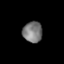
Tissue: lung
Cell type: Epithelial cells
Senescence score: 0.1983
Nuclear area (px): 399
Mean DAPI intensity: 121.236